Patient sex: F
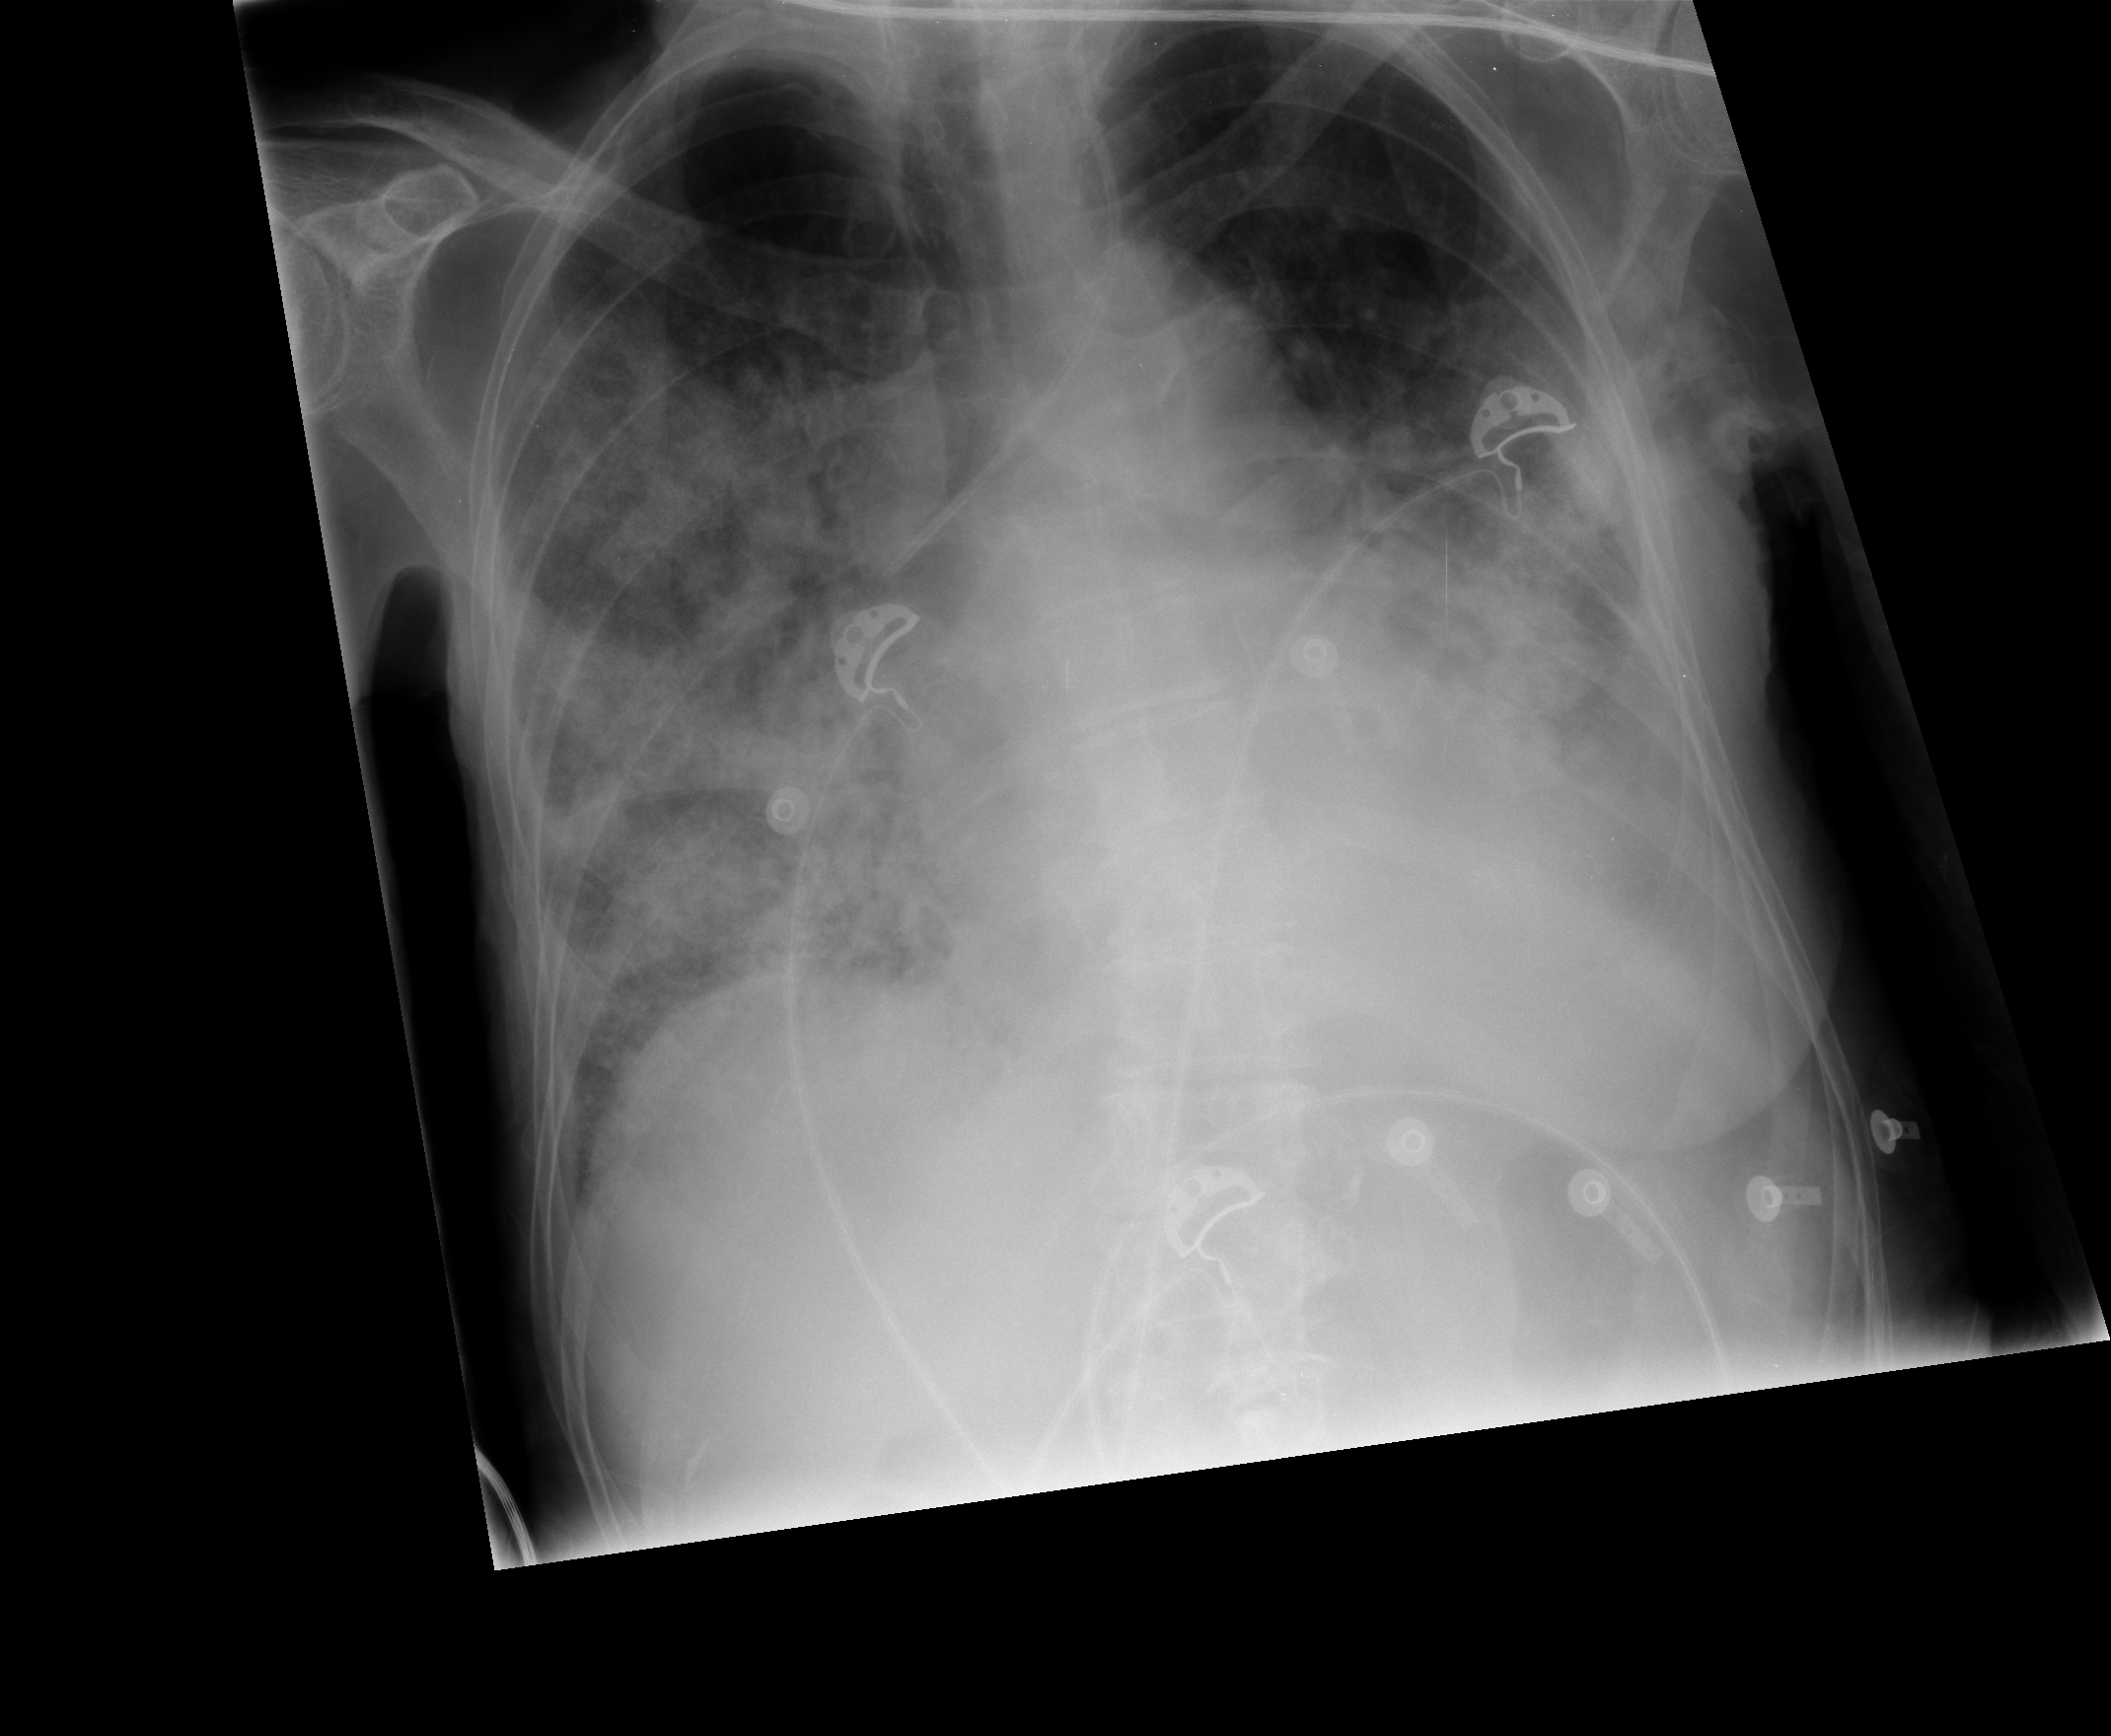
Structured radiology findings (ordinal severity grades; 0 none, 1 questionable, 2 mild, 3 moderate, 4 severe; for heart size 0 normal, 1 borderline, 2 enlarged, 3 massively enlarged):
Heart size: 2
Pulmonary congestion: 2
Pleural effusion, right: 0
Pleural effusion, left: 2
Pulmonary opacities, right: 4
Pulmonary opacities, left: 4
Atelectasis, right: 3
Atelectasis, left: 3